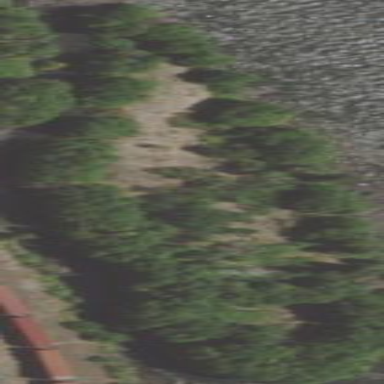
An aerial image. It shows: Area covered in scrub vegetation.